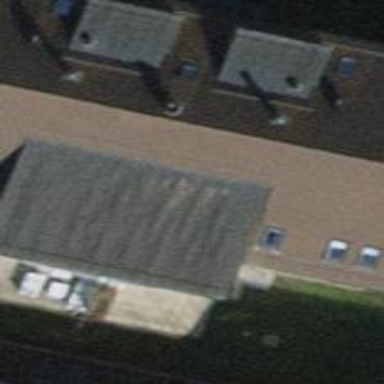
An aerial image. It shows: Pitched roof building.